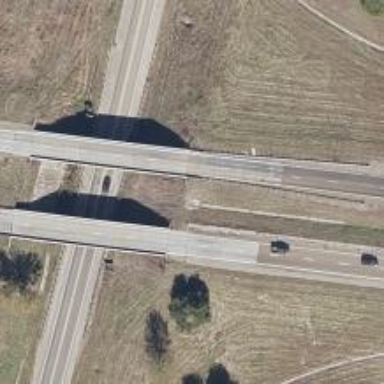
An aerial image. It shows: Viaduct bridge on motorway.